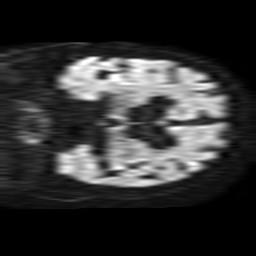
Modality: TRACE
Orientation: coronal
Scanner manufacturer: philips
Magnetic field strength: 1.5 T
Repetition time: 3.393 s
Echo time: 0.06922 s